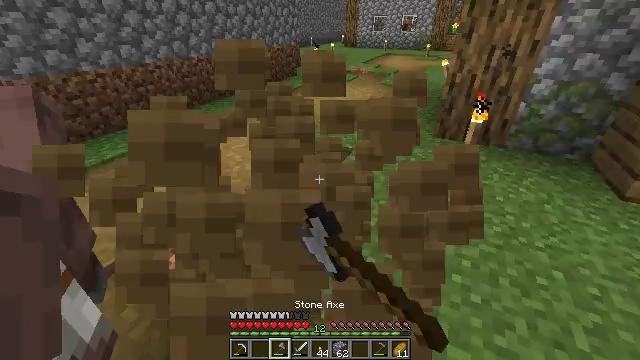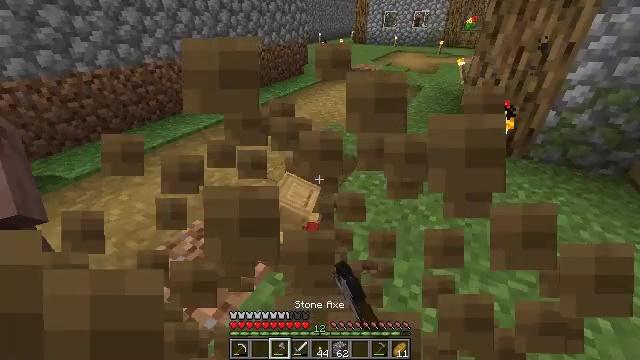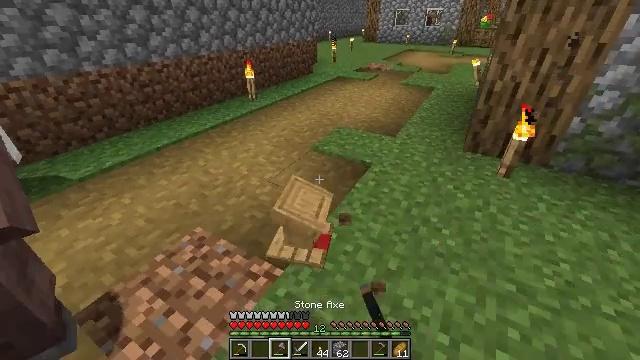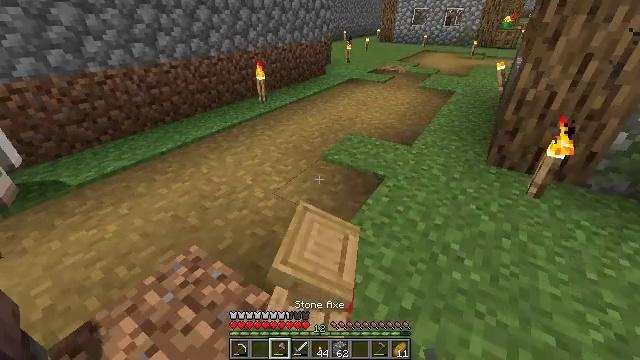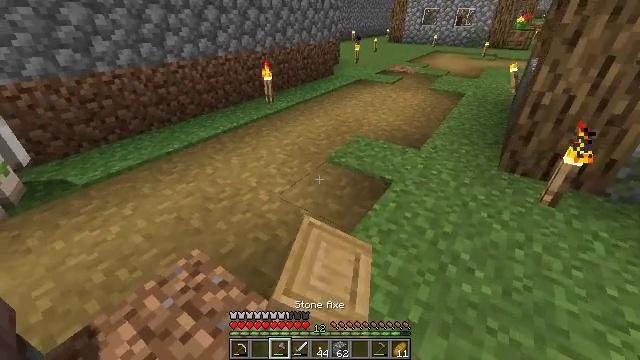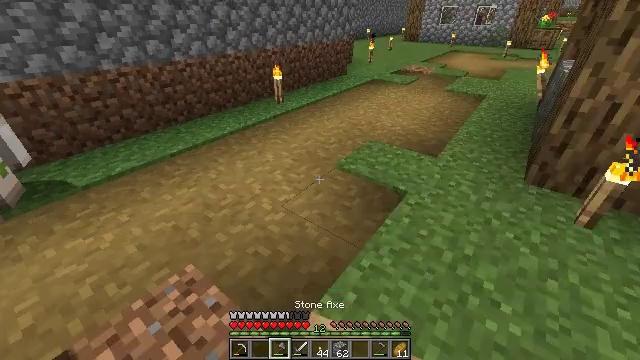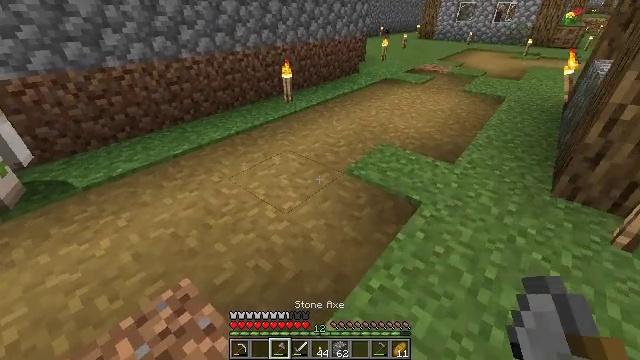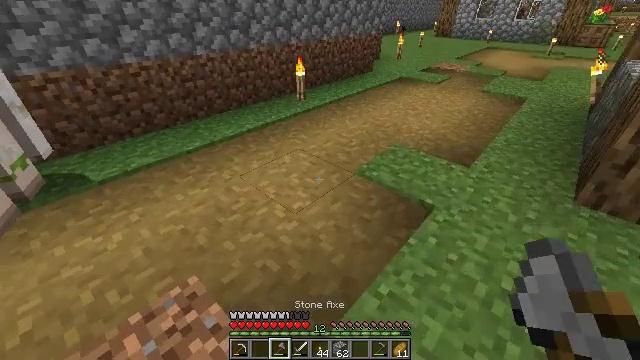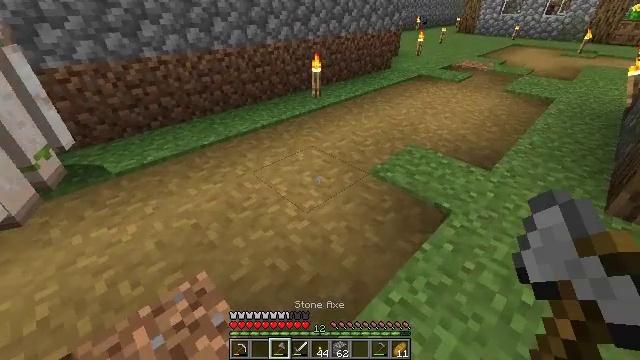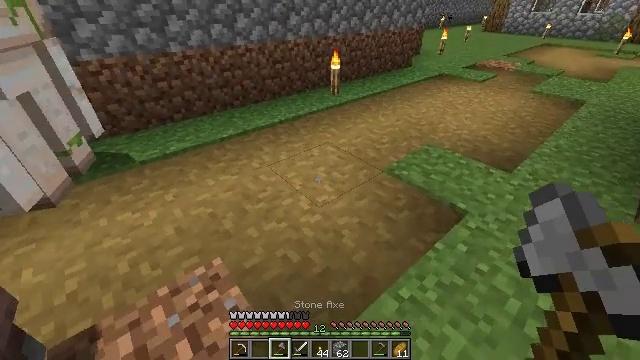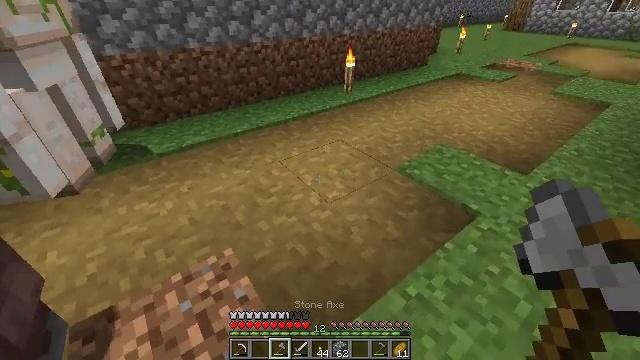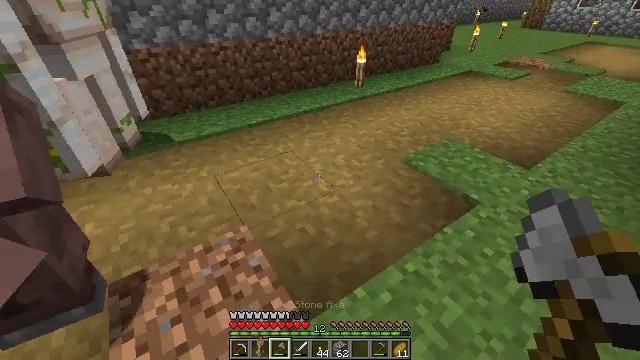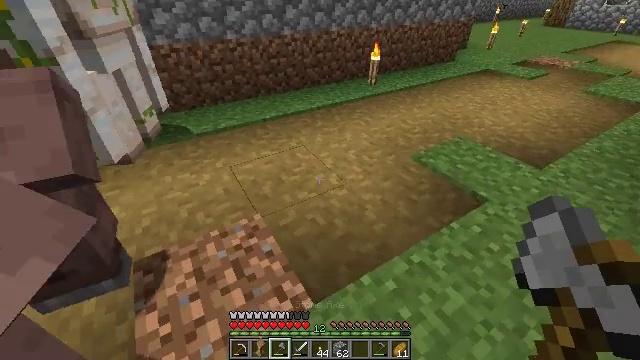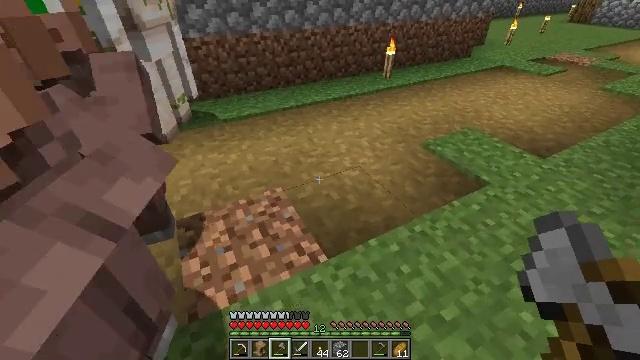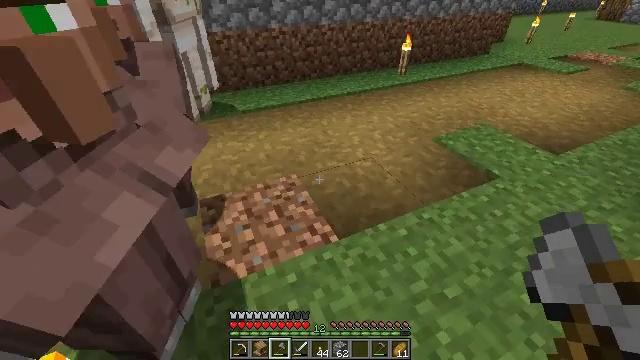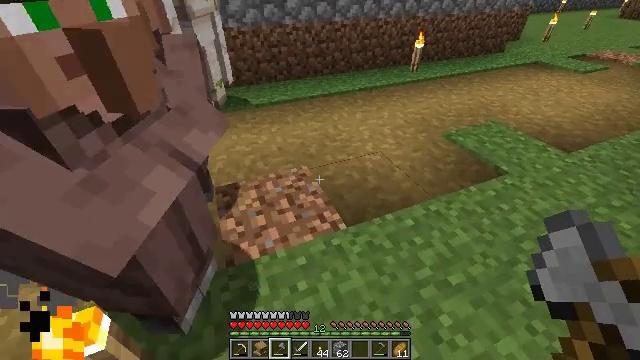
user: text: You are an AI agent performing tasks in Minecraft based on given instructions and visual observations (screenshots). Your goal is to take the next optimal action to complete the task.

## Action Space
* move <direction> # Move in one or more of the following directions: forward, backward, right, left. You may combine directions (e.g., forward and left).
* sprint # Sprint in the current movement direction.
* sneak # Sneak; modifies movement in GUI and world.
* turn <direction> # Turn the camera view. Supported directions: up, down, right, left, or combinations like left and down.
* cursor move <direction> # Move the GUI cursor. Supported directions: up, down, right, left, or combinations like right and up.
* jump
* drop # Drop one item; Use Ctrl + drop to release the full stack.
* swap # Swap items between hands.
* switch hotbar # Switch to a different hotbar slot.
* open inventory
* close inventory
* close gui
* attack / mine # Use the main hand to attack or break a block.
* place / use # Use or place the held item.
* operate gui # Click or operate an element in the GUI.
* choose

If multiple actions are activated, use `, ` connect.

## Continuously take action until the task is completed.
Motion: motion action
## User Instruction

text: Use the crafting table to create a book.
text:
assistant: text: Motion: move forward, turn left
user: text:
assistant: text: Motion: move forward, turn left
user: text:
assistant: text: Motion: move forward, turn left
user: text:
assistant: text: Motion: move forward, turn left
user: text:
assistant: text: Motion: move forward, turn left
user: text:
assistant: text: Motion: turn left
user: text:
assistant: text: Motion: turn left
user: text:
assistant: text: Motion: turn left
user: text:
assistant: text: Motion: move back, turn left
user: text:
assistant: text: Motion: move back, turn left
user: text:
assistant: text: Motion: move back, turn left
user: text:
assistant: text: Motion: move back, turn left
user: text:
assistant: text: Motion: move back, turn left
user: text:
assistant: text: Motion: move back, turn left
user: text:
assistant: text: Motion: move back, turn left
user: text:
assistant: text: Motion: move back, turn left
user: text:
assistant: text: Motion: move back, turn left
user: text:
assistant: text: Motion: move back
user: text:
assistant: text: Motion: move back
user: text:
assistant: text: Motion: move back
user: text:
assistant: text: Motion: move back
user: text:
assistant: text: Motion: no_op
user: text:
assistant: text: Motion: no_op
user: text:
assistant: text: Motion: no_op
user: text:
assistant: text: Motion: no_op
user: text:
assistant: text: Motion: no_op
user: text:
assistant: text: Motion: no_op
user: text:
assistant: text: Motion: no_op
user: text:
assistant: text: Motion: no_op
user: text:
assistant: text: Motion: no_op